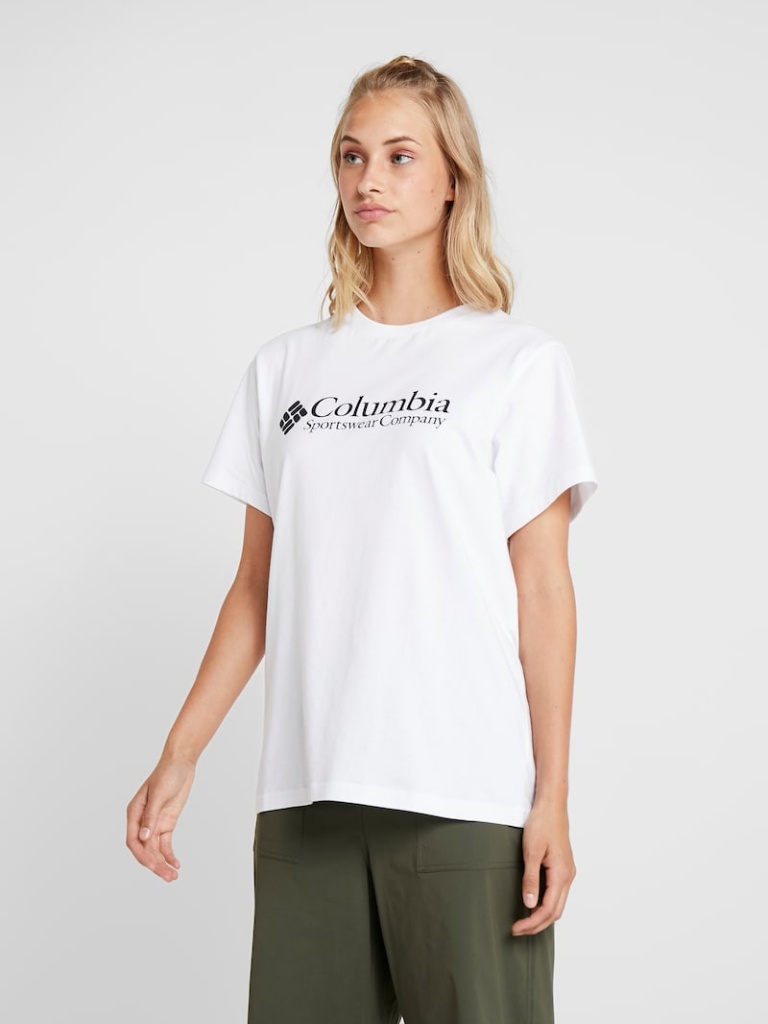
cotton relaxed short sleeve hip length Untucked crew t-shirt